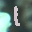
Label: 1